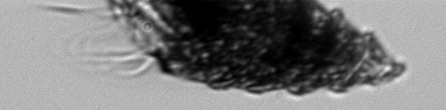
Label: Laboea_strobila